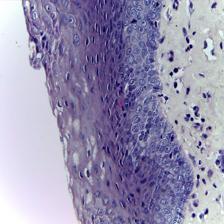
Diagnosis: Normal